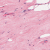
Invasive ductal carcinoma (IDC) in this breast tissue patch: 0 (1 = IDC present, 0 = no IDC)